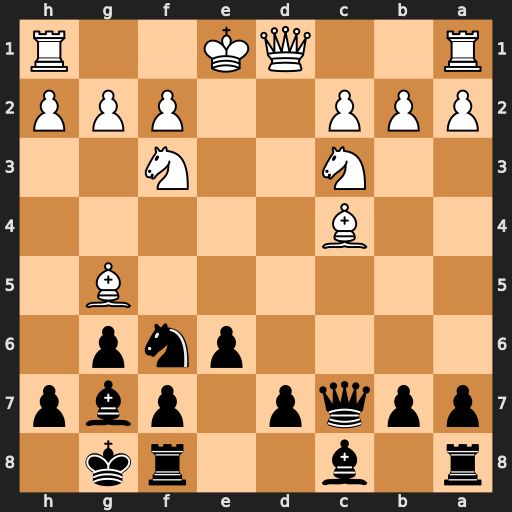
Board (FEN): r1b2rk1/ppqp1pbp/4pnp1/6B1/2B5/2N2N2/PPP2PPP/R2QK2R
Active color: b
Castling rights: KQ
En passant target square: -
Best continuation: Qxc4 Qd4 Qxd4